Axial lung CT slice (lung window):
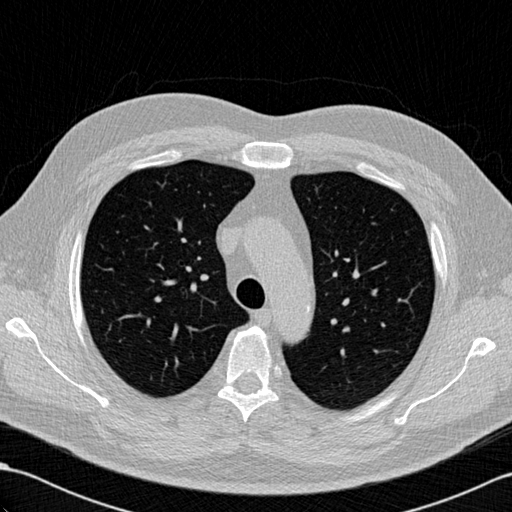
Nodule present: no